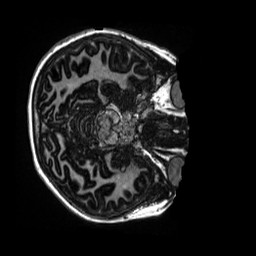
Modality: MP2RAGE
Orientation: axial
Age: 11
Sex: female
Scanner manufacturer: siemens
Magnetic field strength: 3 T
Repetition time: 4 s
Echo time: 0.00303 s